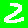
Digit: 2